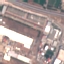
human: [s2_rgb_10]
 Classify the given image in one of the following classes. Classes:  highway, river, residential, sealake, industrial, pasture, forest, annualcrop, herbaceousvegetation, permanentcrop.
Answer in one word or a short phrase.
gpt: Industrial